Field crop: maize
Growth stage: 2
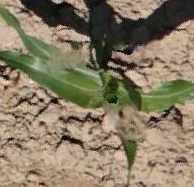
Species: maize